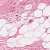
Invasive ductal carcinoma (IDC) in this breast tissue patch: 0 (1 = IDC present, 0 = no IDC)